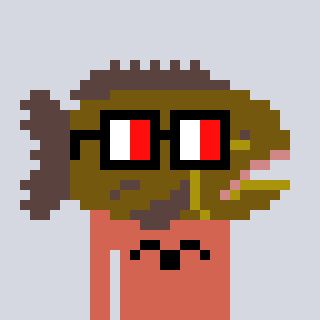
a pixel art character with square glasses with black frames and red eyes, a grouper-shaped head and a peachy-colored body on a cool background